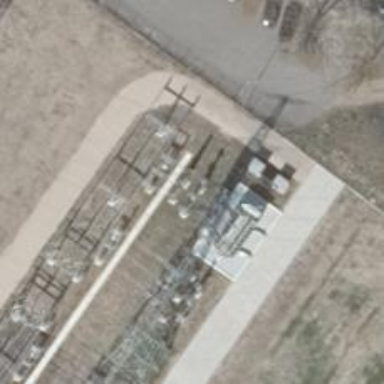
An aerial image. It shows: Switch for power supply.